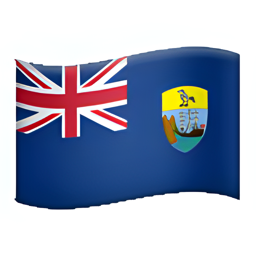
Name: flag for st helena
Emoji: 🇸🇭
Group: Flags
Sub-group: country-flag